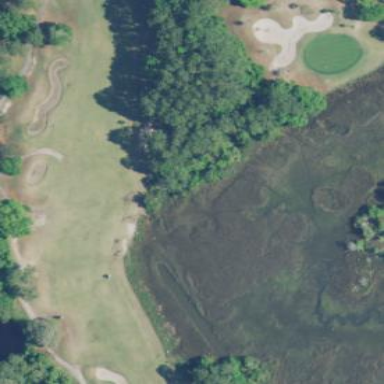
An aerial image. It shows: Golf fairway surrounded by grass.